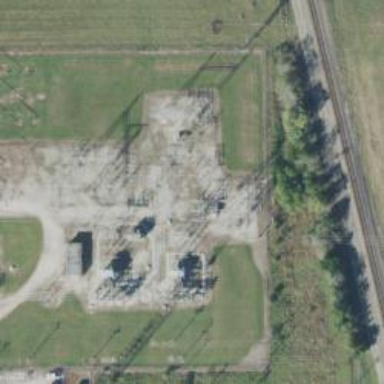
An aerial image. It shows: Switch for power supply.